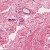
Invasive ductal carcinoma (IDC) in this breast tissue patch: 0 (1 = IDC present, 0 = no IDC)